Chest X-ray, PA view. Patient: 46 years old, sex M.
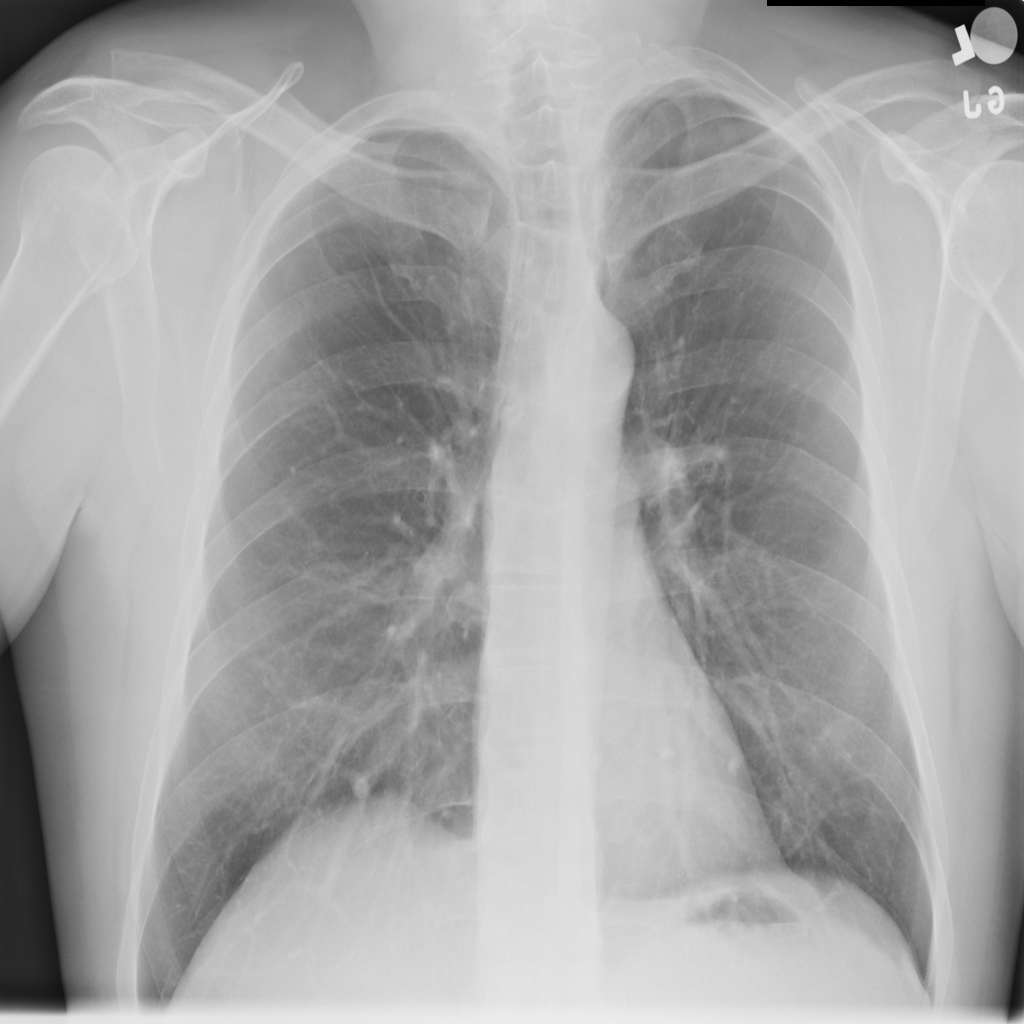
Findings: No Finding